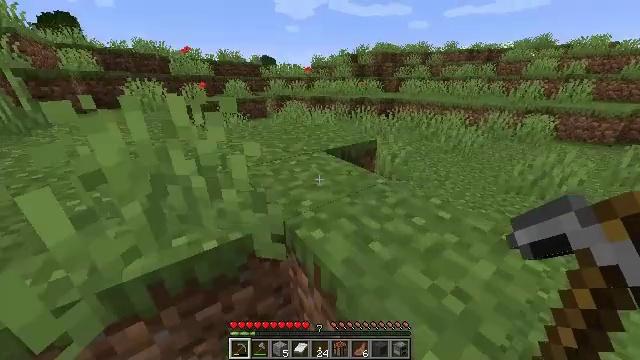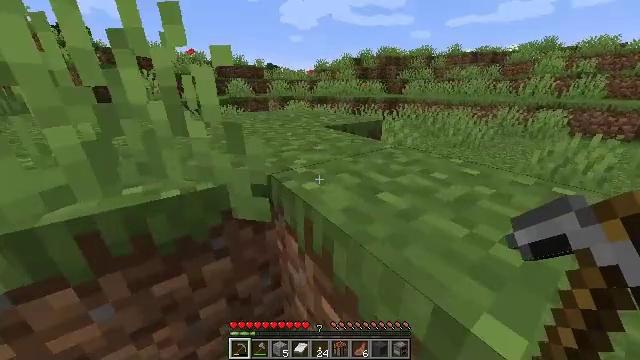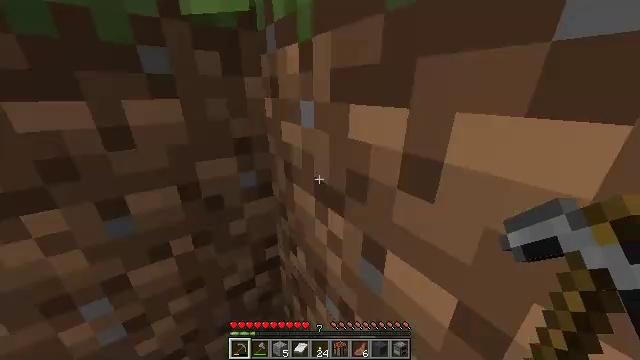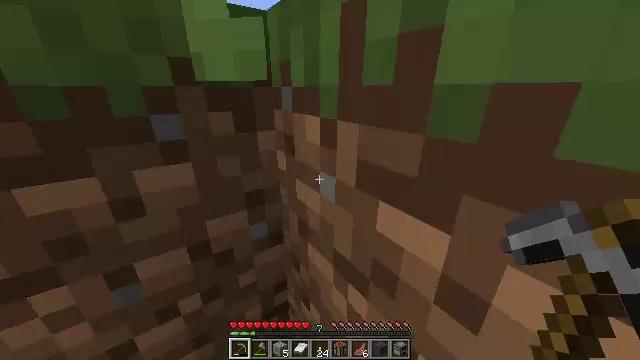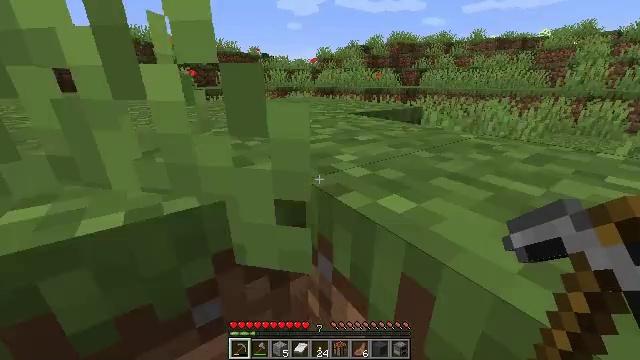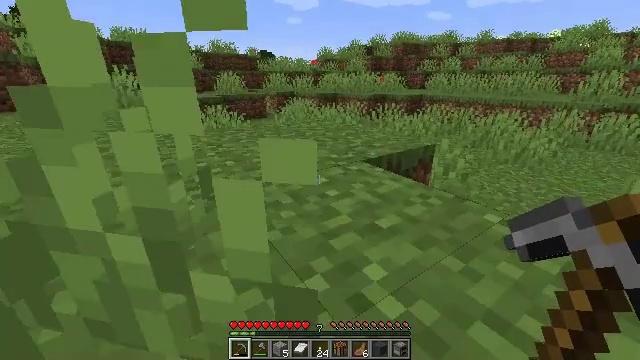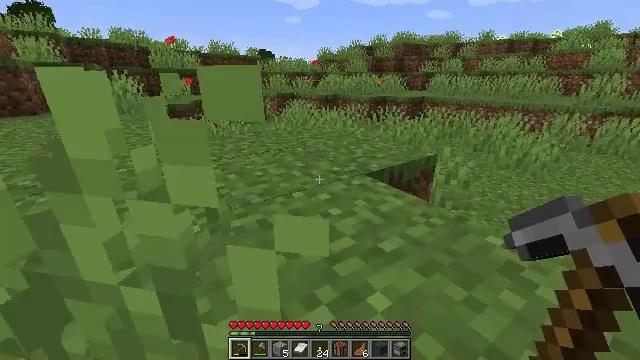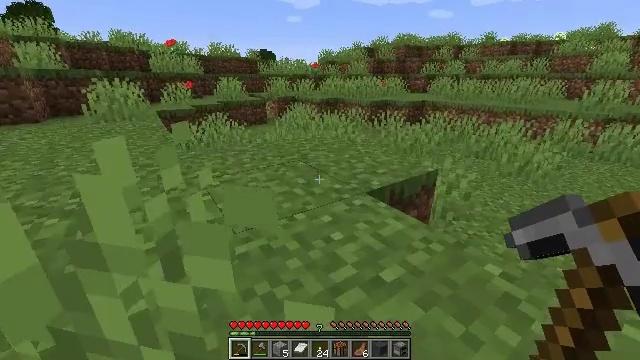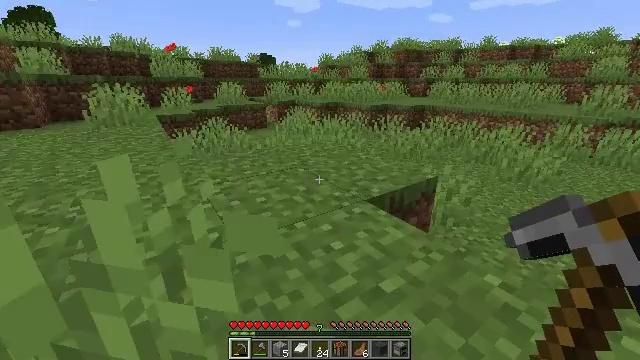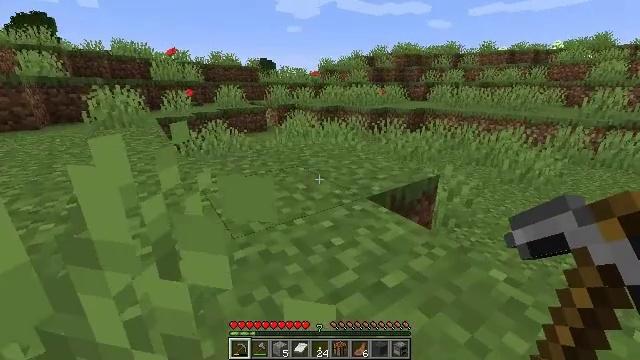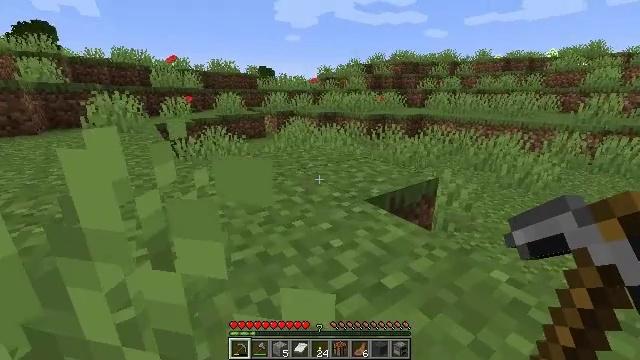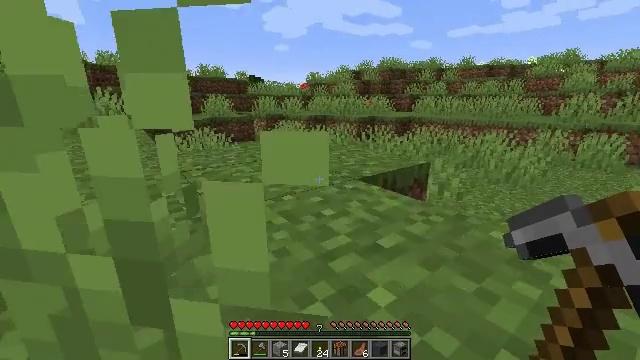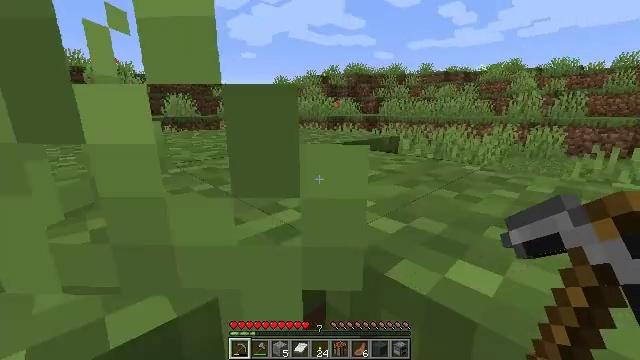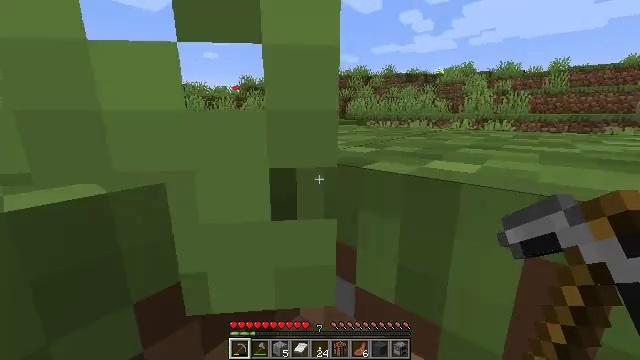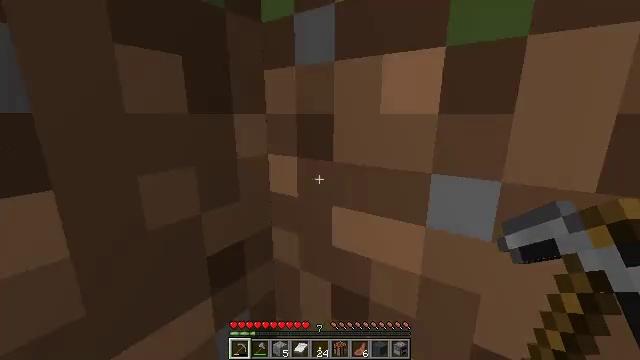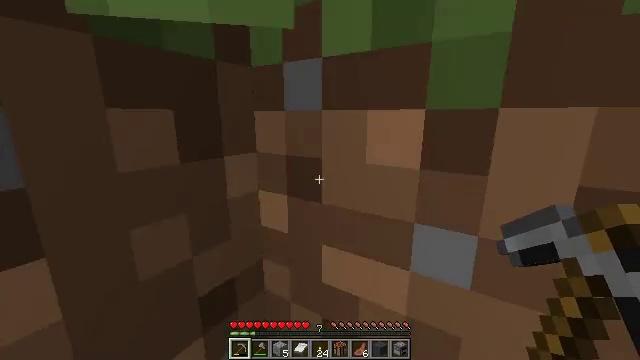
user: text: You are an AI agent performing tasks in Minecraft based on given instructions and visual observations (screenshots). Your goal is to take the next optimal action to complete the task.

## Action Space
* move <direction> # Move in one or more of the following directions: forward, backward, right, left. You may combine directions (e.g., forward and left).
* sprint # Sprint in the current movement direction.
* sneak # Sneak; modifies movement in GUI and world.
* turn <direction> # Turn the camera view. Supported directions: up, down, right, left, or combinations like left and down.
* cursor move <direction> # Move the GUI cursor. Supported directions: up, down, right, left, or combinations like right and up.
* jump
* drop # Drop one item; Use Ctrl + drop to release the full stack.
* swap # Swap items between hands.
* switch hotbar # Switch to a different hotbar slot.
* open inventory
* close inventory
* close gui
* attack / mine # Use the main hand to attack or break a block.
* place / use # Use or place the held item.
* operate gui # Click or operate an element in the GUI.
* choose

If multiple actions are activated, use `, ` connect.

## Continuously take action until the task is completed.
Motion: motion action
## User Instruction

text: Attack the pumpkin to gather it.
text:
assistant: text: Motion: move forward, sprint, turn up, jump
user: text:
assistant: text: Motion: move forward, sprint, jump
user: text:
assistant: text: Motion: move forward, sprint, jump
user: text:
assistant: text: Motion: move forward, sprint, jump
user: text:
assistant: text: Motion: move forward, sprint, jump
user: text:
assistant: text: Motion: move forward, sprint, jump
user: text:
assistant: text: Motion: move forward, sprint, jump
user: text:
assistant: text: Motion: move forward, sprint, jump
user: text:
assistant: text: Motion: move forward, sprint, turn up, jump
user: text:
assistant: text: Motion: move forward, sprint, turn up, jump
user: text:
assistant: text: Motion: move forward, sprint, turn right and up, jump
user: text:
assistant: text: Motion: move forward, sprint, turn right and up, jump
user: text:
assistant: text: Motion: move forward, sprint, turn right, jump
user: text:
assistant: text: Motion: move forward, sprint, turn right, jump
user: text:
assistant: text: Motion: move forward, sprint, turn right, jump
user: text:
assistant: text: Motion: move forward, sprint, turn right, jump
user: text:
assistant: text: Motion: move forward, sprint, turn right, jump
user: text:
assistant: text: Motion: move forward, sprint, turn right, jump
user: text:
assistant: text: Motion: move forward, sprint, turn right, jump
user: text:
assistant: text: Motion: move forward, sprint, turn right, jump
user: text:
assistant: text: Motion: move forward, sprint, turn right, jump
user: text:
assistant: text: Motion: move forward, sprint, turn right, jump
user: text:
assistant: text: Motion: move forward, sprint, turn right, jump
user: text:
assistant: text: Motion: move forward, sprint, turn right, jump
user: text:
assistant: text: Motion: move forward, sprint, turn right, jump
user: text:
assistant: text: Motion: move forward, sprint, turn right, jump
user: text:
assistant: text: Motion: move forward, sprint, turn right, jump
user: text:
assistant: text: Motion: move forward, sprint, jump
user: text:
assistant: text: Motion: move forward, sprint, jump
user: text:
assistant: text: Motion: move forward, sprint, jump